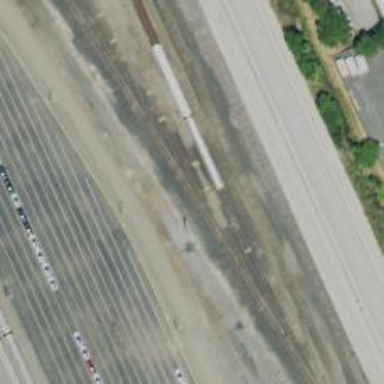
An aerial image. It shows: Railway yard used for servicing trains.